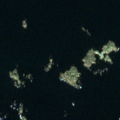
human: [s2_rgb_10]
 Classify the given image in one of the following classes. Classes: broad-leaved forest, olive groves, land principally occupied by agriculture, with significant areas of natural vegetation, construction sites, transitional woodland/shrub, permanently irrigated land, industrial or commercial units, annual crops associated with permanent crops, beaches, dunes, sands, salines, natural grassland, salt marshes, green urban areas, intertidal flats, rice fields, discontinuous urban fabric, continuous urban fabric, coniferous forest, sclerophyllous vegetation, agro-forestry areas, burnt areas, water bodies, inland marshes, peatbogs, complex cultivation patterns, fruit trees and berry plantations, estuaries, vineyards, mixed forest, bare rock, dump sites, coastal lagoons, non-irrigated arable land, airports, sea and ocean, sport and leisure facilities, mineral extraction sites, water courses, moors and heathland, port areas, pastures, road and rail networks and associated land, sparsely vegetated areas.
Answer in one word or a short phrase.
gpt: sea and ocean